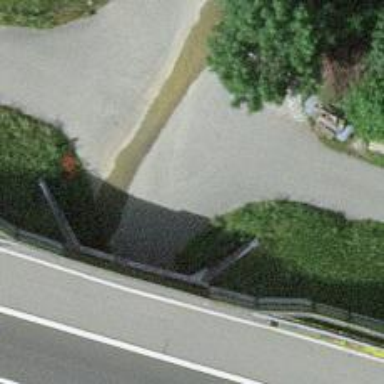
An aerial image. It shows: Gravel track passing through tunnel with grade2 tracktype.